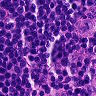
Metastatic tissue present: no